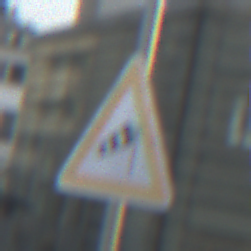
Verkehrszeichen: SeitenwindVonRechts
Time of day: SunriseSunset
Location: Outdoor (Urban)
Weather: PartlyCloudy
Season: NotSpecified
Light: Natural